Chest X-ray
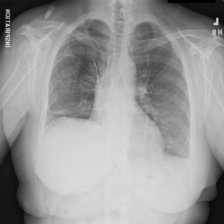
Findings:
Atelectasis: negative
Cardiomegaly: negative
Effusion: negative
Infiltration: negative
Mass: negative
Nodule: negative
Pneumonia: negative
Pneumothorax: negative
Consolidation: negative
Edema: negative
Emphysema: negative
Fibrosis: positive
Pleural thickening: negative
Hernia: negative